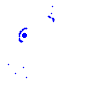
Particle: electron